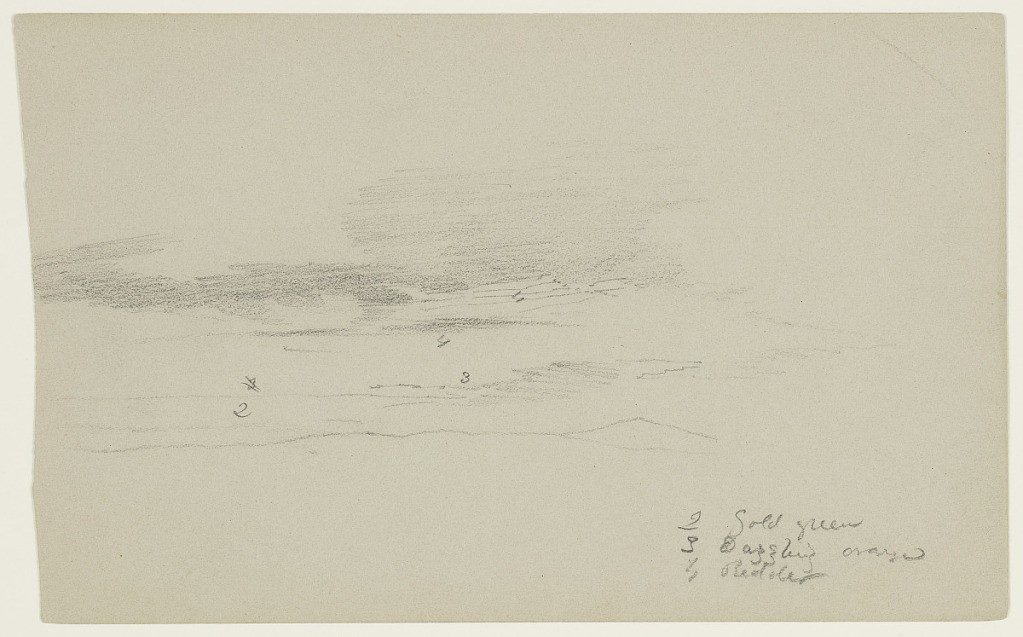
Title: Sunset over Mountains
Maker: Frederic Edwin Church, American, 1826–1900
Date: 1860 - 1870
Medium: Graphite on gray-green wove paper
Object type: Drawing
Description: Landscape sketch showing a view of sunset clouds over a mountainous landscape, likely in the Hudson River Valley. At center, a tumultuous mix of layered clouds is variously illuminated above a rolling mountain horizon with a sharp peak at right.